Question: I am using NSAttributed NSString in my NSMenuItem, but it's Font is changed as compare to default font, I wants to use default font for Attributed string.
Can any one explain, how to find or fetch the default Font for NSMenuItems.
Right now I am using this :

'''
NSDictionary *attributes = @{
NSFontAttributeName: [NSFont fontWithName:@"Helvetica" size:14],
NSForegroundColorAttributeName: [NSColor blackColor],
NSParagraphStyleAttributeName:paragraphStyle
};
'''
Thanks
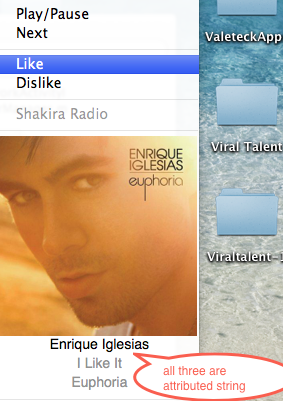
Answer: I got the solution, I used this
'''
NSFont *oldFont = [menu font];
NSLog(@"%@",oldFont.familyName);
'''
and used like this
'''
NSDictionary *attributes = @{
NSFontAttributeName:[NSFont fontWithName:@"Lucida Grande" size:14],
NSForegroundColorAttributeName: [NSColor blackColor],
NSParagraphStyleAttributeName:paragraphStyle
};
'''